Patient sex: M
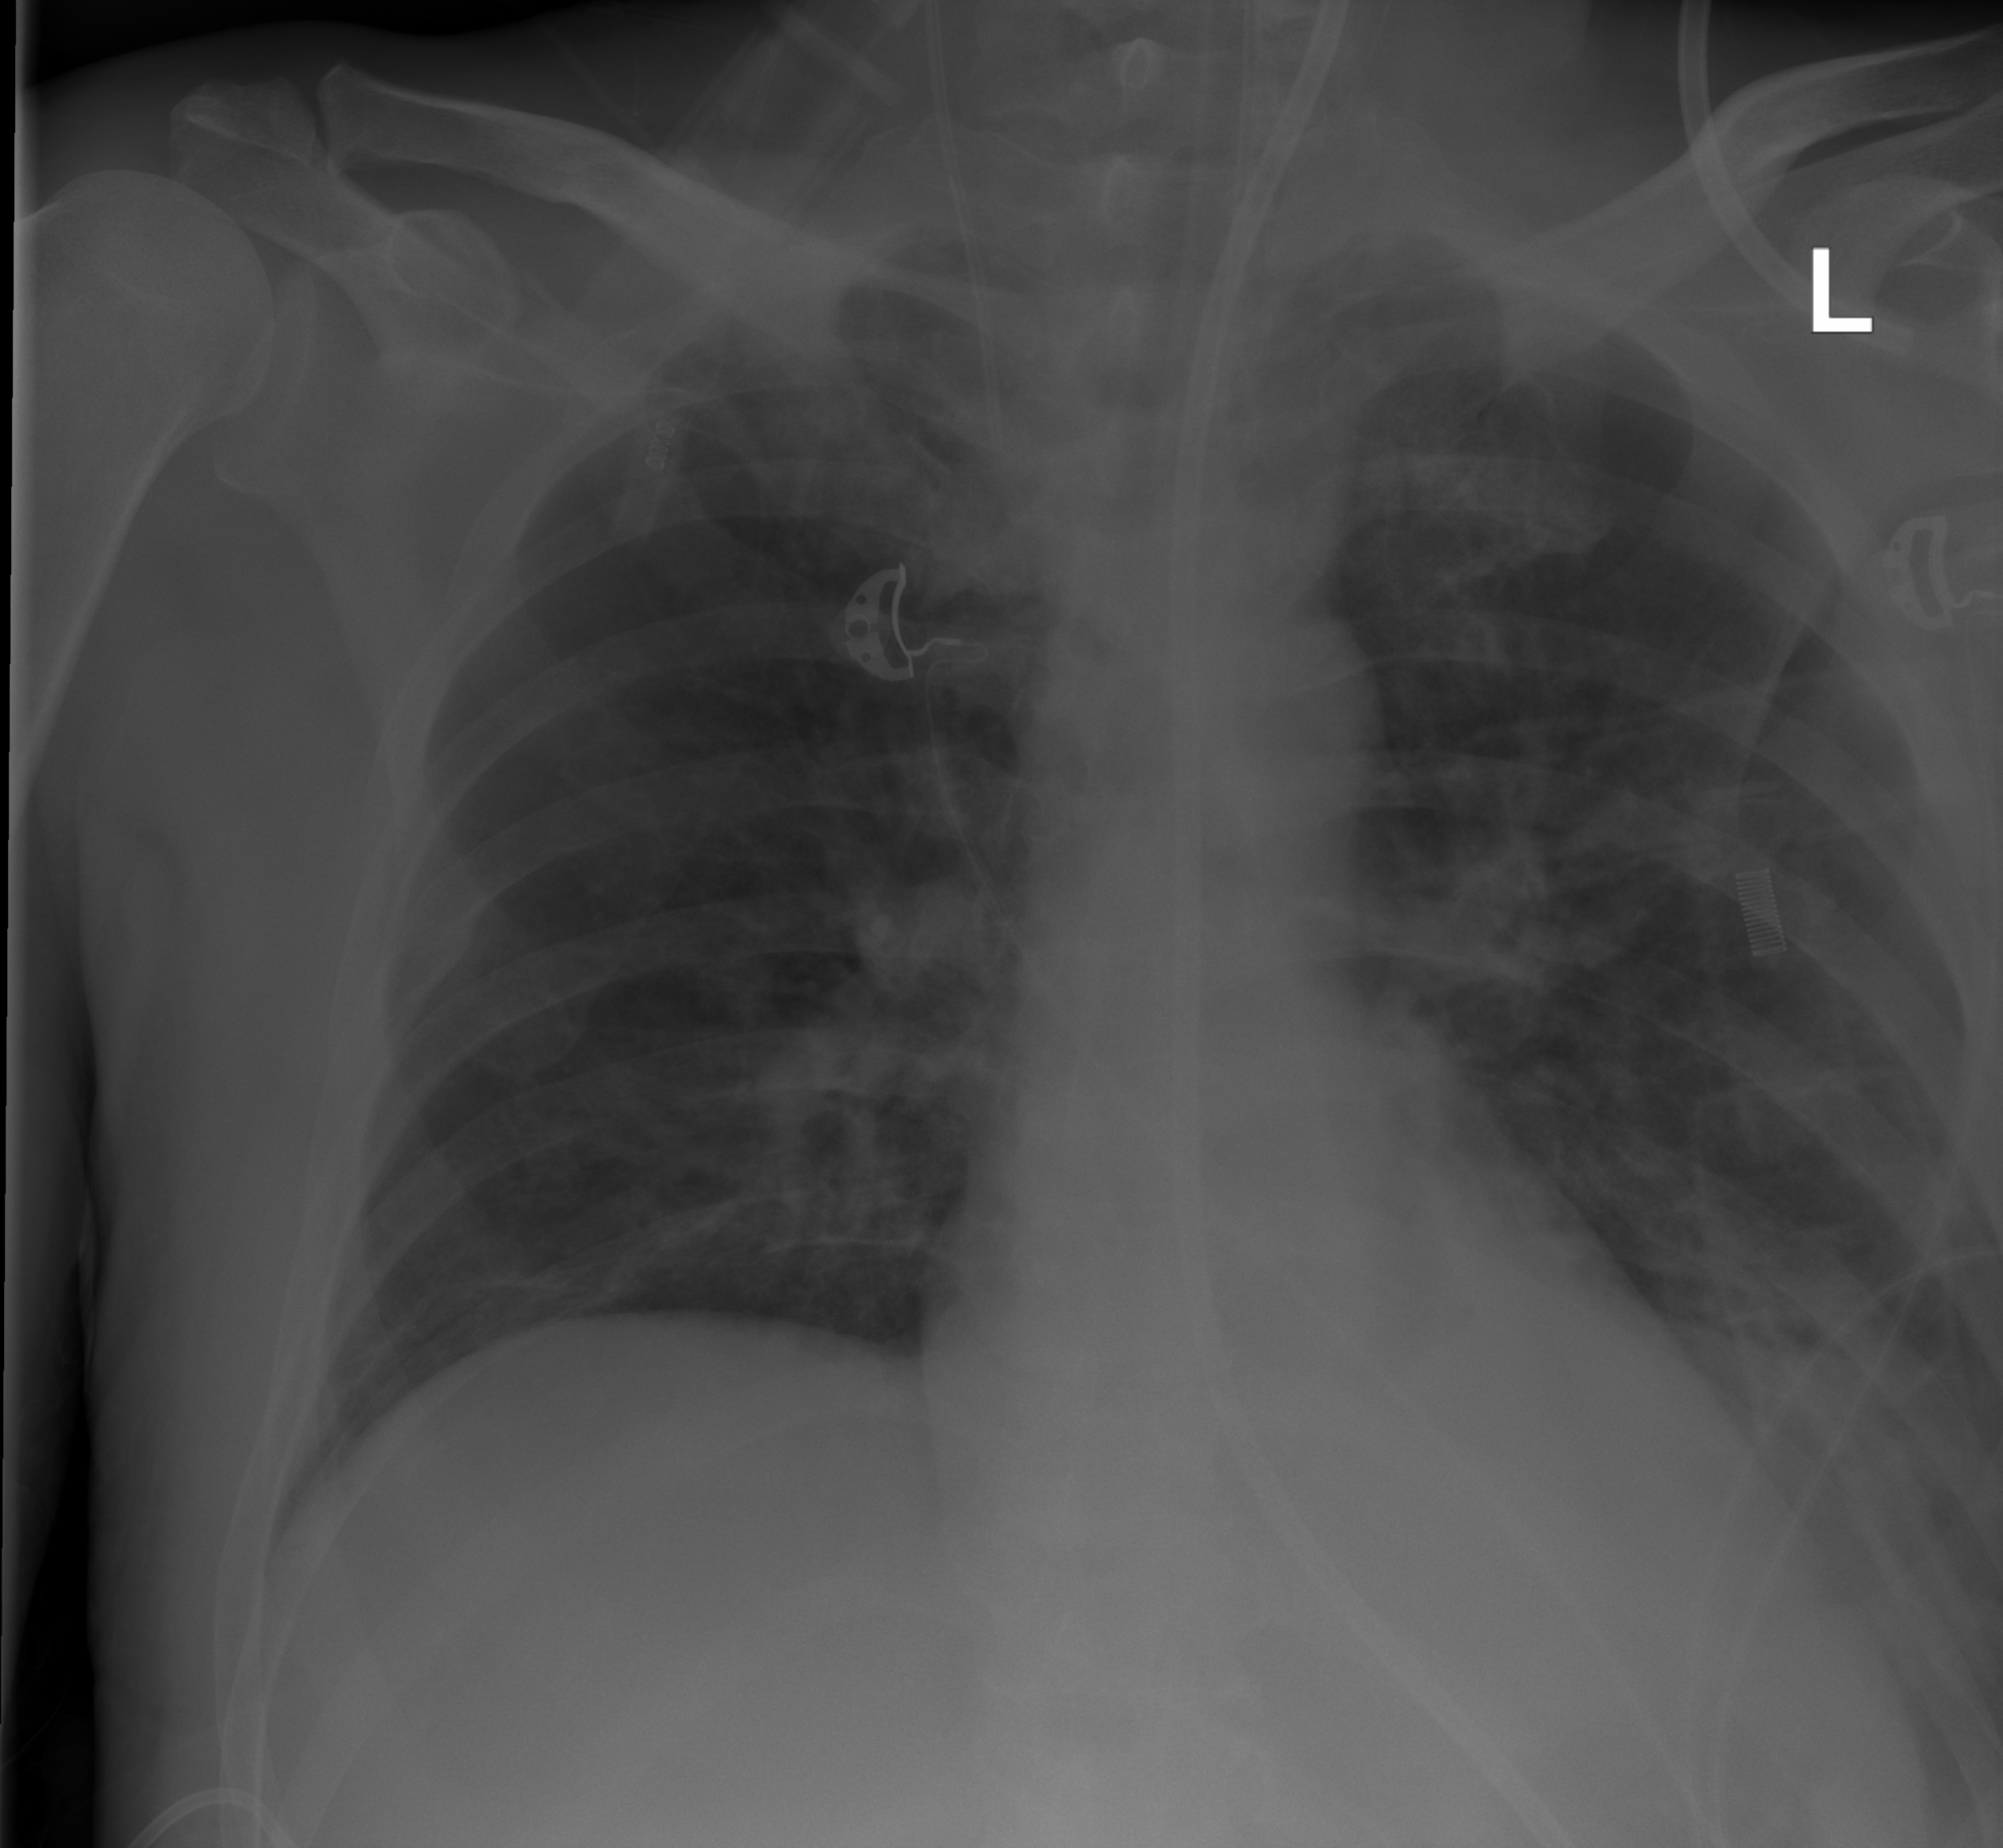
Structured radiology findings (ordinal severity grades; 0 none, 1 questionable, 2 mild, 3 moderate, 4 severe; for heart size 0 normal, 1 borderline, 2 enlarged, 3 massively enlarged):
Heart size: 0
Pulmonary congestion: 0
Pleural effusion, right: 0
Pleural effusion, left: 2
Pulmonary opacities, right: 0
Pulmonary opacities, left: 2
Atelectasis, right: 0
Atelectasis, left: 2